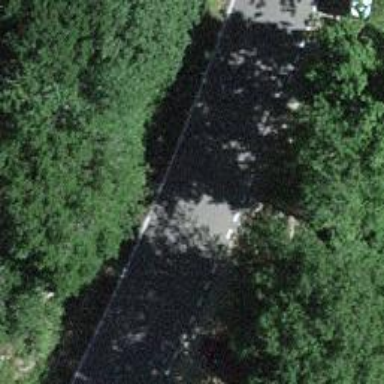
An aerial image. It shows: Unclassified road.